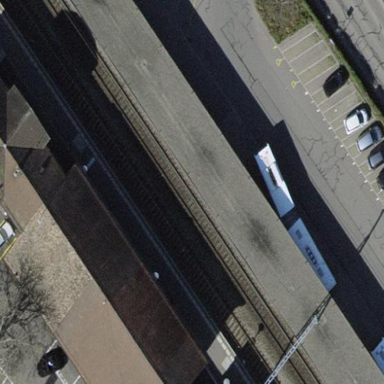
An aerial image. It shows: Train station building with gabled roof.